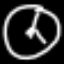
Label: clock